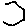
Label: hexagon